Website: home-depot
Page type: delivery-shipping
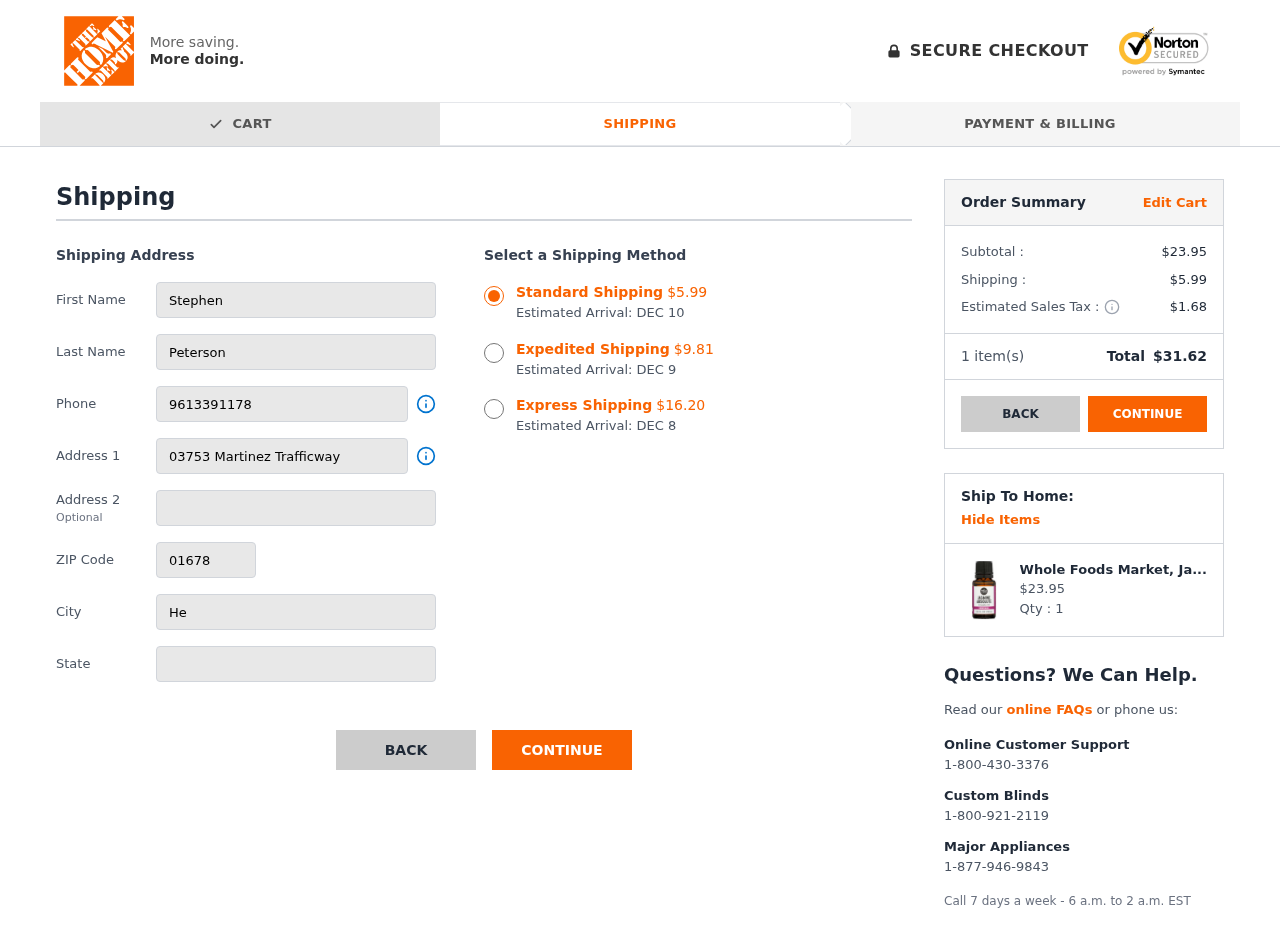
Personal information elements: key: PII_CITY
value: Heatherbury
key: PII_FIRSTNAME
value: Stephen
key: PII_LASTNAME
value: Peterson
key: PII_PHONE
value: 9613391178
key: PII_POSTCODE
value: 01678
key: PII_STATE
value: New Jersey
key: PII_STREET
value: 03753 Martinez Trafficway
Product elements: key: PRODUCT1_NAME
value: Whole Foods Market, Jasmine Absolute in Jojoba Oil, 0.5 fl oz
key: PRODUCT1_PRICE
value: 23.95
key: PRODUCT1_QUANTITY
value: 1
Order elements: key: ORDER_SHIPPING_COST_STANDARD
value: $5.99
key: ORDER_DELIVERY_DATE
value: DEC 10
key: ORDER_SHIPPING_COST_EXPEDITED
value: $9.81
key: ORDER_DELIVERY_DATE_EXPEDITED
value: DEC 9
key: ORDER_SHIPPING_COST_EXPRESS
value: $16.20
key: ORDER_DELIVERY_DATE_EXPRESS
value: DEC 8
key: ORDER_SUBTOTAL
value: $23.95
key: ORDER_SHIPPING_COST
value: $5.99
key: ORDER_TAX
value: $1.68
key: ORDER_NUM_ITEMS
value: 1
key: ORDER_TOTAL
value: $31.62